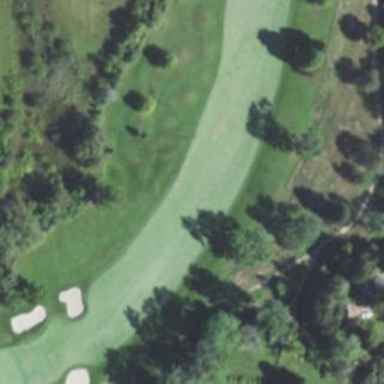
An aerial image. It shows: Grassy area designated as golf fairway.